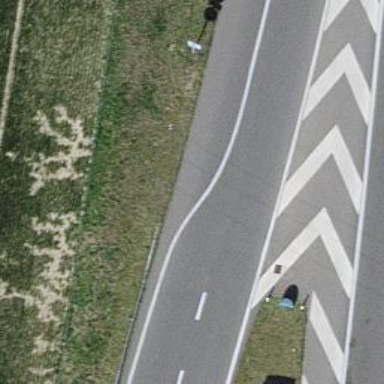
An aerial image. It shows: Asphalt motorway link.